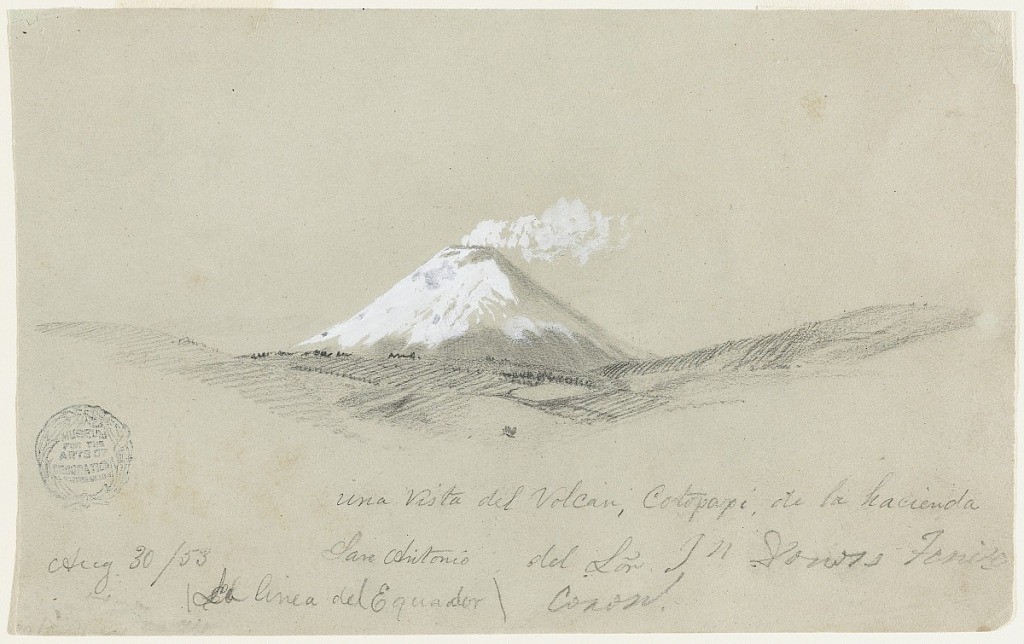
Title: A View of the Volcano Cotopaxi from the Hacienda San Antonio, Ecuador
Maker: Frederic Edwin Church, American, 1826–1900
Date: August 30, 1853
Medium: Graphite and white gouache on gray-green wove paper
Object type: Drawing
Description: Landscape sketch showing a view of the volcano Cotopax from the Hacienda San Antonio, north of Quito, Ecuador. In the middle distance, a gently rolling ridge with cultivated terrain frames a distant view of volcano's snow-capped cone. Prominently situated at center, Cotopaxi vents gasses and smoke from its wide crater, which are carried to the right by the wind.